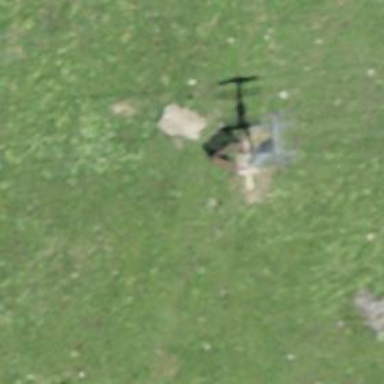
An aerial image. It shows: Pylon used for aerialway.